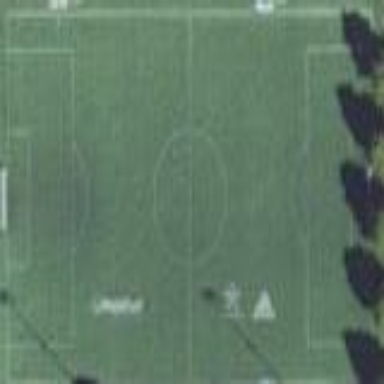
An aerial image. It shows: Soccer pitch for outdoor sports and leisure activities.